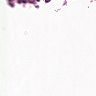
Metastatic tissue present: no